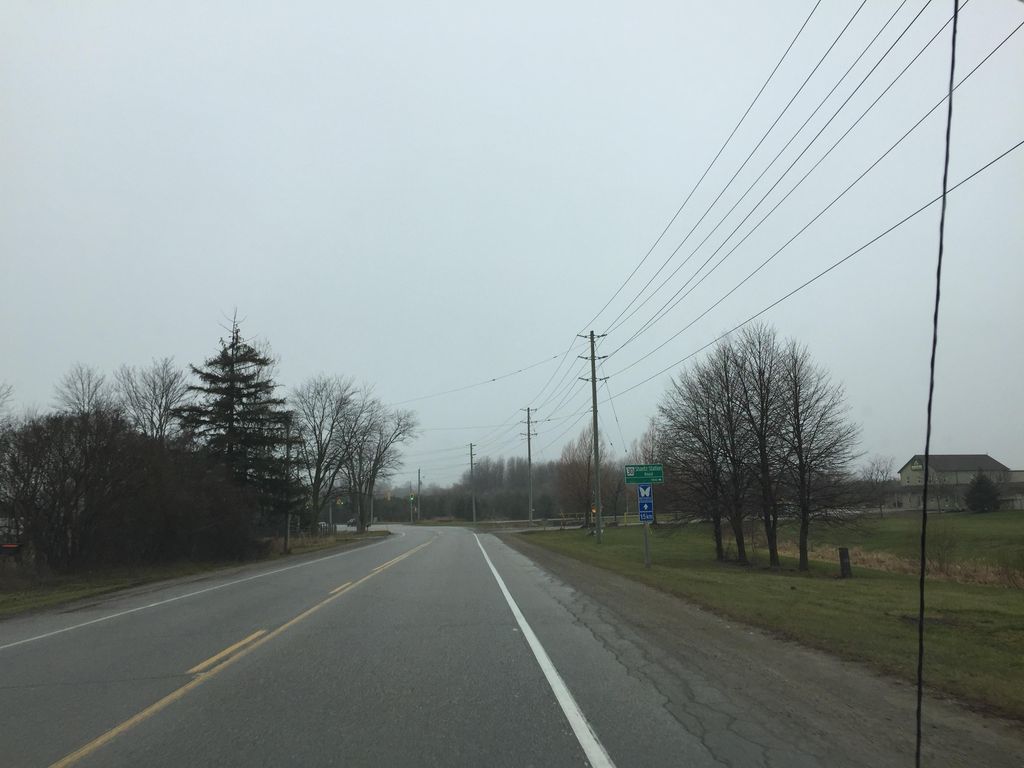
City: kitchener-waterloo